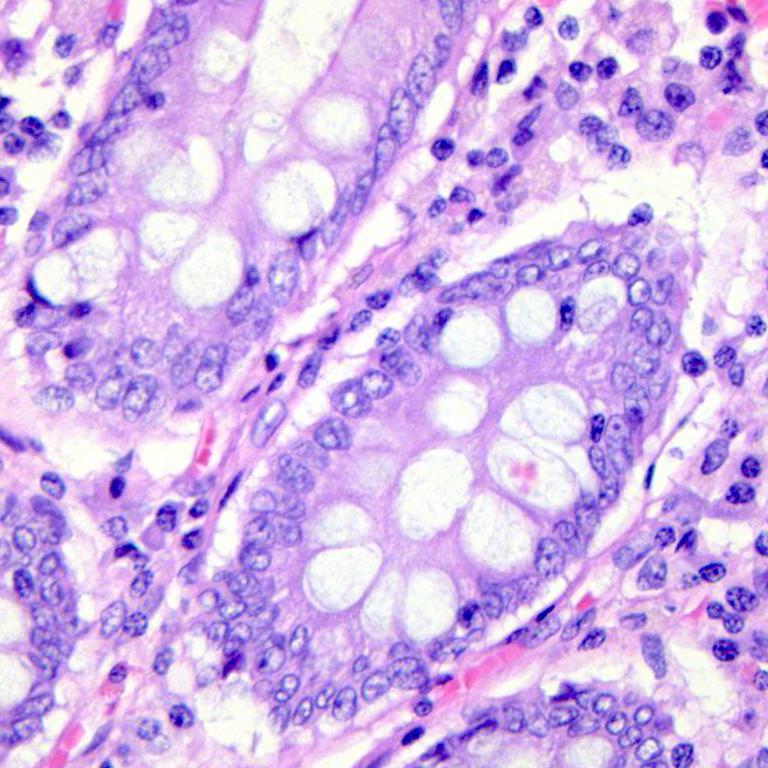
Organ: colon
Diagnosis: benign